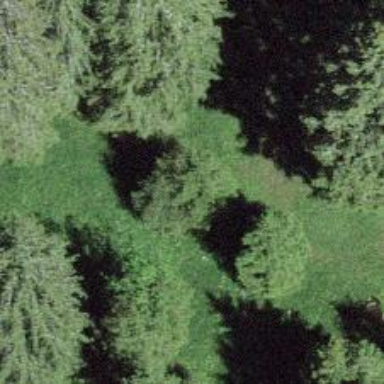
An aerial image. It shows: Beautiful tree in nature.